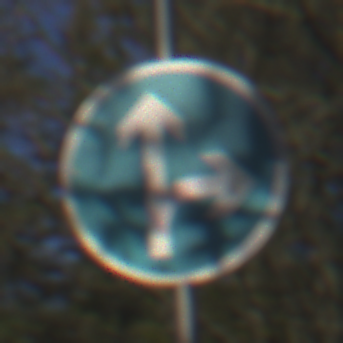
Verkehrszeichen: VorgeschriebeneFahrtrichtungGeradeausOderRechts
Umgebung: Outdoor, Nature
Tageszeit: MorningAfternoon
Wetter: Clear
Licht: Natural
Jahreszeit: Winter
Kontrast: HighContrast